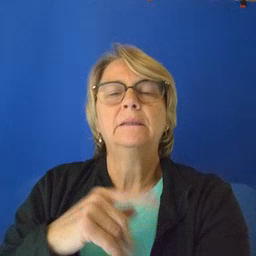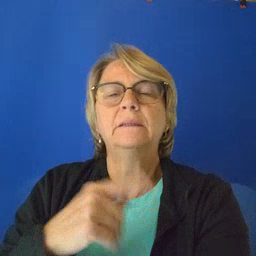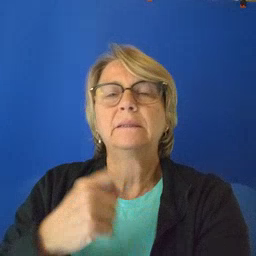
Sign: tree